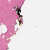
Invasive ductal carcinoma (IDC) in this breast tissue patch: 0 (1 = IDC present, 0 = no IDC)